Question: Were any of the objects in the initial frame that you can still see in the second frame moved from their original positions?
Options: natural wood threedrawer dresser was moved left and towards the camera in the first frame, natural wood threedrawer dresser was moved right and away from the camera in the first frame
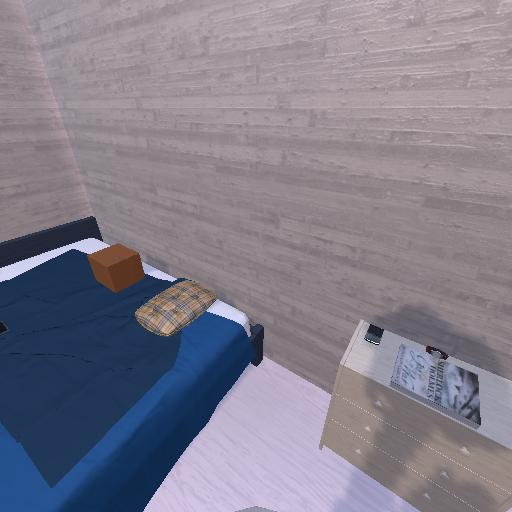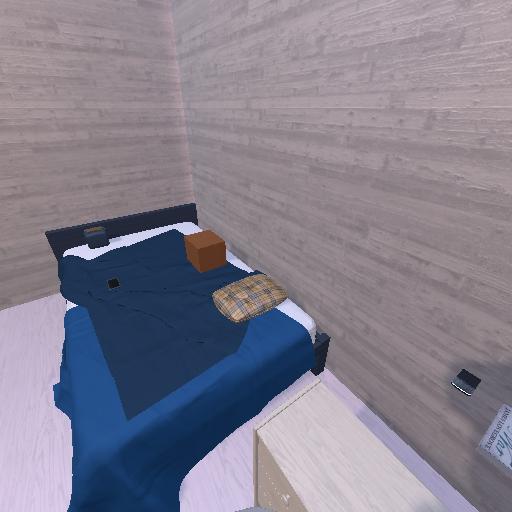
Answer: natural wood threedrawer dresser was moved left and towards the camera in the first frame